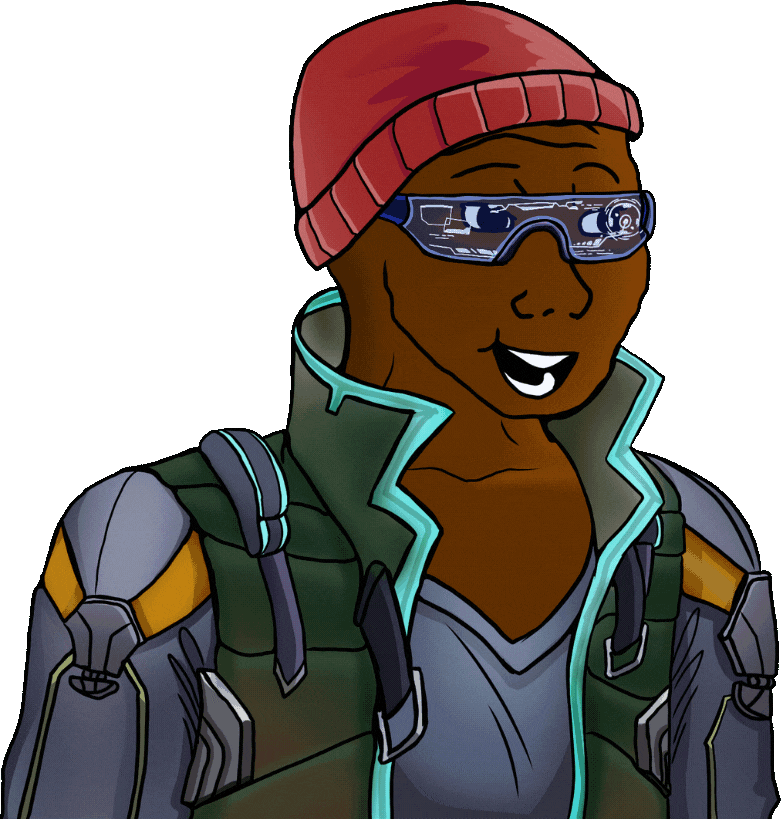
Label: 5_Blackjak